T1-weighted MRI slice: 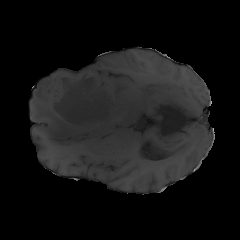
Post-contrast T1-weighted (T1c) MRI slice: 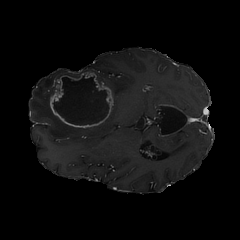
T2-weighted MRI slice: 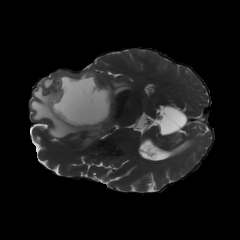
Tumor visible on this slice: yes